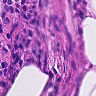
Metastatic tissue present: no